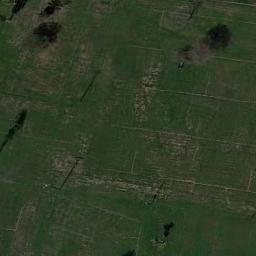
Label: meadow